Question: I'm learning now R programming language and I'm trying to plot a categorial variable called codeCountry which has 50 country codes. I saw all over the internet that you can use the function barplot() to do it, the problem is I can't have a good view of all the country codes.
I have all my data in a table() object. I have tried to do this:
'''
codeCountry<-table(port$code_country)
barplot(codeCountry, main = "Countries", xlab = "Country Code")
'''

This is the result I get, the problem is I would like to have all the codes avaliables. It is possible to do with R?
Can someone give me some help on this?
Thank you!
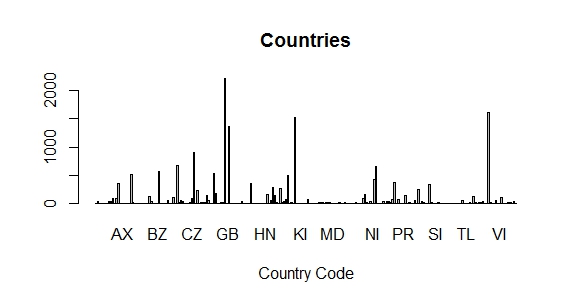
Answer: My preference is to use ggplot2. A small illustration though.
'''
# toy data
set.seed(1)
country = paste0("AAA", sprintf("%02d", 1:50))
population = sample(50:2000, 50)
df = data.frame(country, population)
# to graph
library(ggplot2)
ggplot(df, aes(x = country, y = population)) +
geom_bar(stat = "identity", fill = "grey80", colour = "black", width = 0.4) +
theme(axis.text.x=element_text(angle=-45, hjust=0.001)) # "angle" will tilt the labels
'''